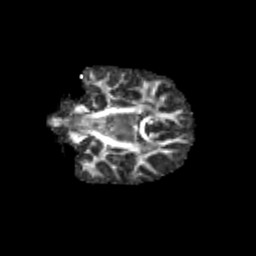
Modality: FA
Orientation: coronal
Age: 11
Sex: female
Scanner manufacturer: siemens
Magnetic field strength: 3 T
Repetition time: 3.8 s
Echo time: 0.07 s